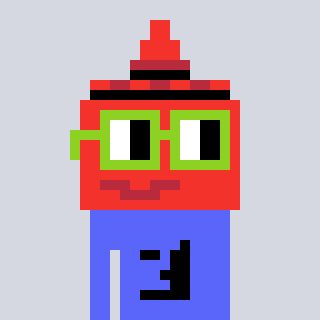
a pixel art character with square light green glasses, a ketchup-shaped head and a purple-colored body on a cool background